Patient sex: F
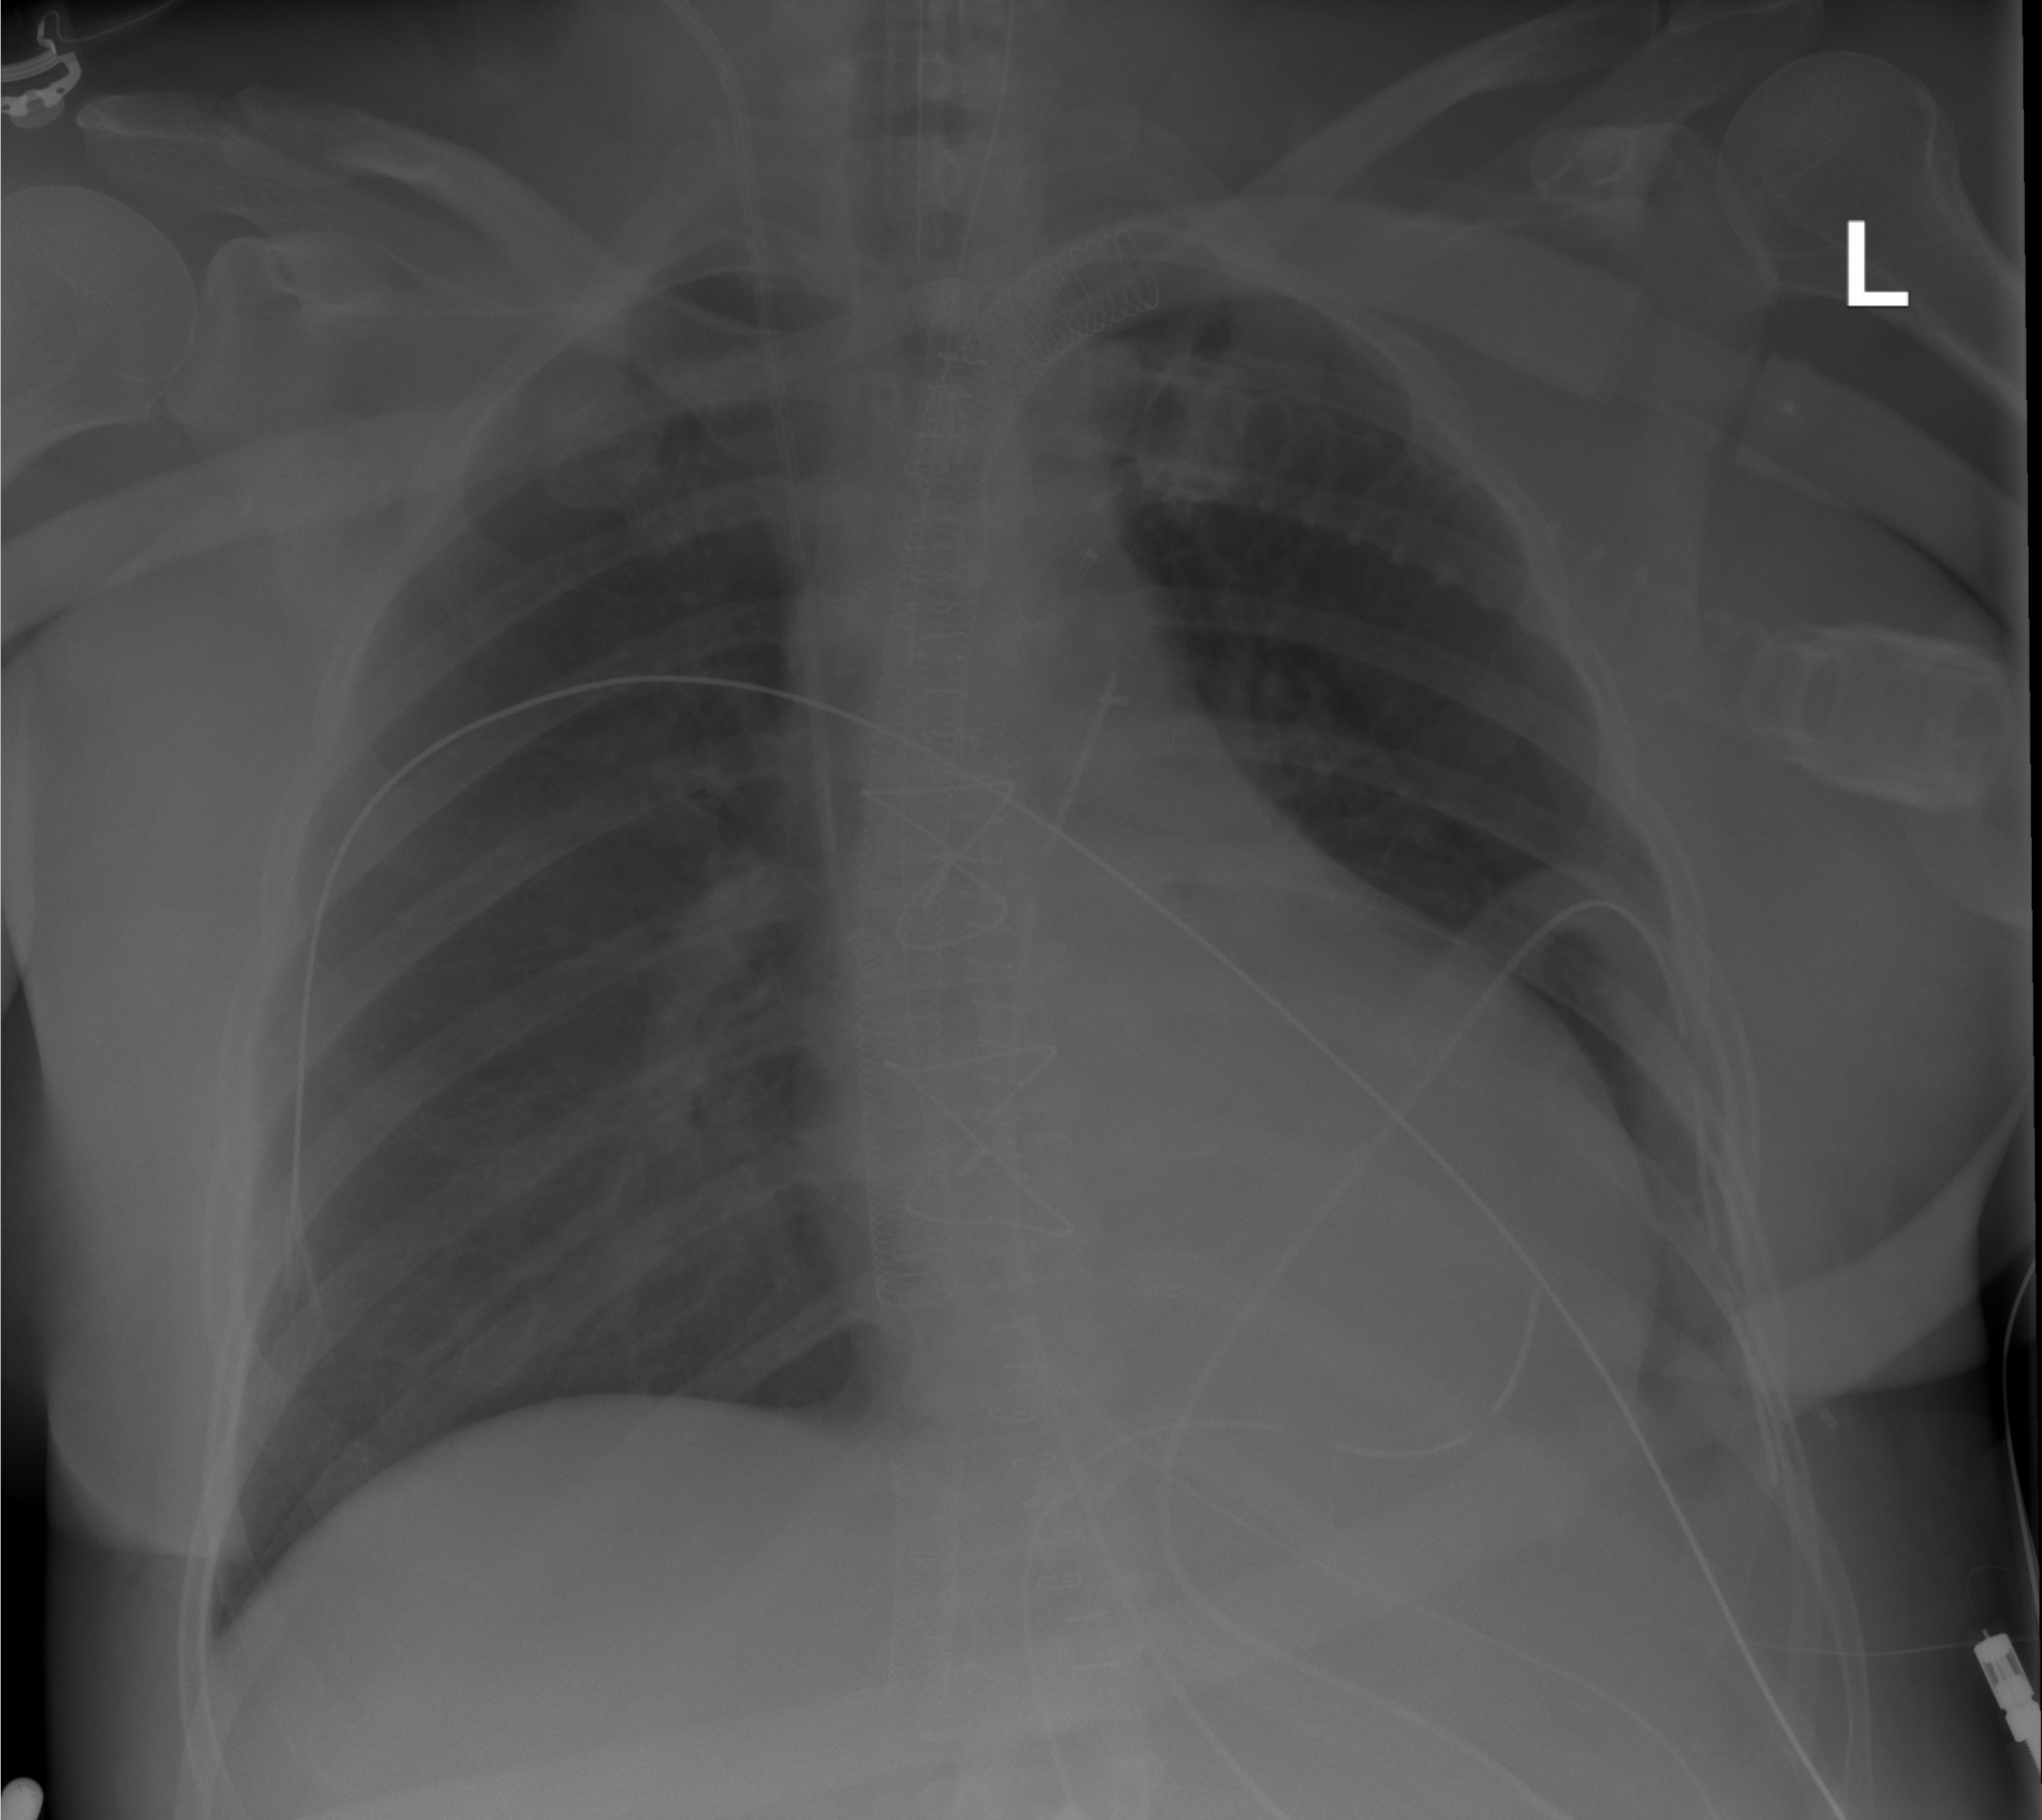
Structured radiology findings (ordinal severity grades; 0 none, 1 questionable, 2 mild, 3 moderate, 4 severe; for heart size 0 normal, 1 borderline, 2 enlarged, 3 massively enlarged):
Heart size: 2
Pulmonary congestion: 0
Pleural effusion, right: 0
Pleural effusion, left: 2
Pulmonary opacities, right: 0
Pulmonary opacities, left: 0
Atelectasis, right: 0
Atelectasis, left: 2